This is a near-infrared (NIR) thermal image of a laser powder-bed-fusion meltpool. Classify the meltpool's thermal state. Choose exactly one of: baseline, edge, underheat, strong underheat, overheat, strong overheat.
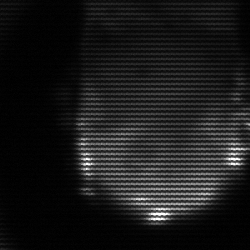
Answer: edge